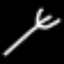
Label: fork